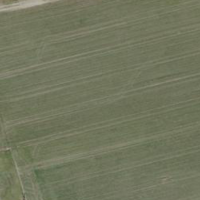
EUNIS habitat code: 52
Species observed at this site:
Tachybaptus ruficollis
Certhia brachydactyla
Corvus corone
Motacilla cinerea
Cyanistes caeruleus
Oenanthe oenanthe
Anas platyrhynchos
Troglodytes troglodytes
Dendrocopos major
Corvus cornix
Aythya fuligula
Fringilla coelebs
Buteo buteo
Sylvia atricapilla
Turdus merula
Columba palumbus
Phylloscopus collybita
Poecile palustris
Larus michahellis
Cygnus olor
Pararge aegeria
Parus major
Erithacus rubecula
Sitta europaea
Garrulus glandarius
Phoenicurus phoenicurus
Picus viridis
Phylloscopus trochilus
Motacilla alba